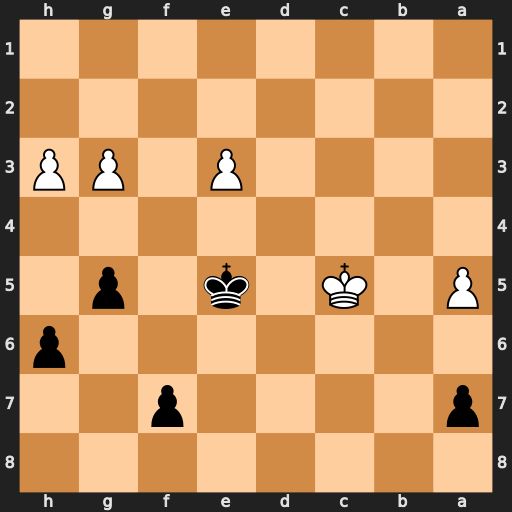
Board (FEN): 8/p4p2/7p/P1K1k1p1/8/4P1PP/8/8
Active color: b
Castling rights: -
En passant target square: -
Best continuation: f5 a6 g4 h4 Ke4